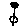
Label: flower